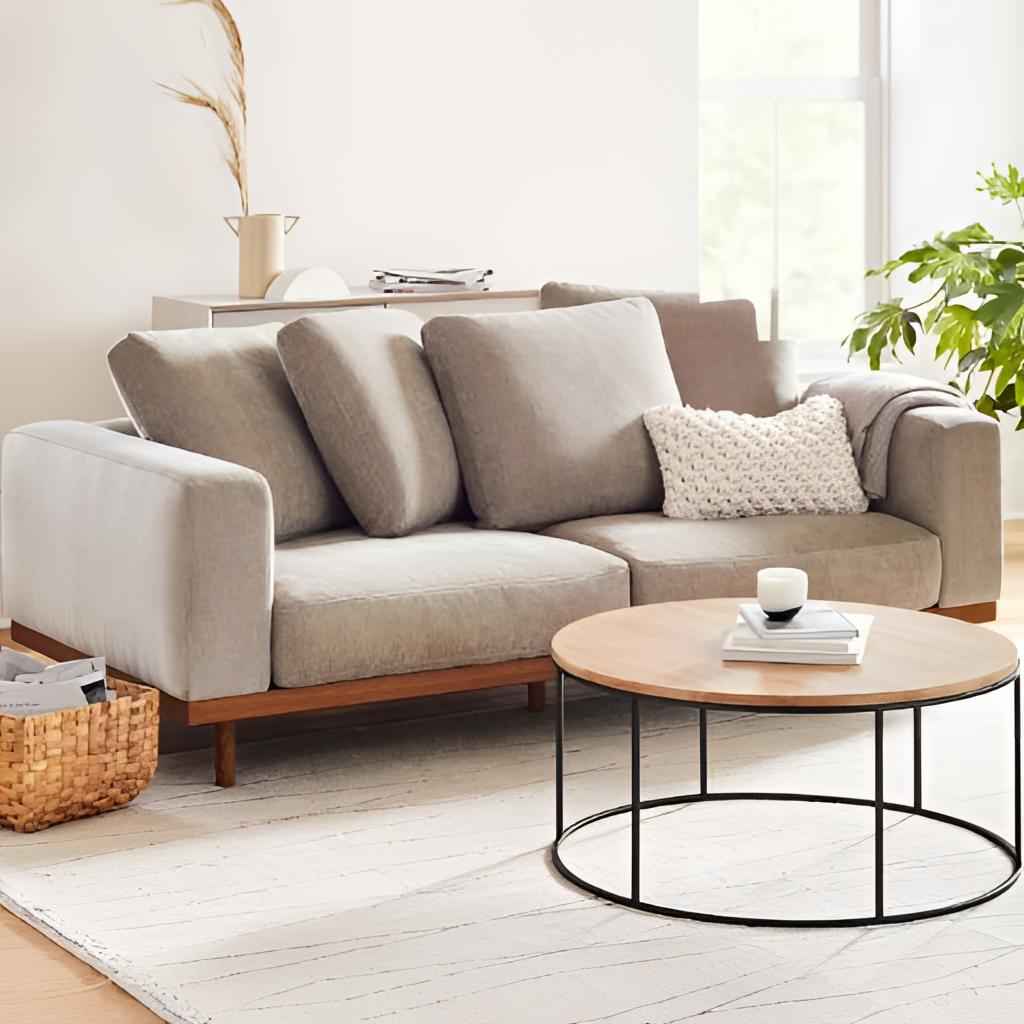
fabric sectional sofa, living room, white paint wallpaper, with solid pattern, contemporary, wood flooring, with plank pattern